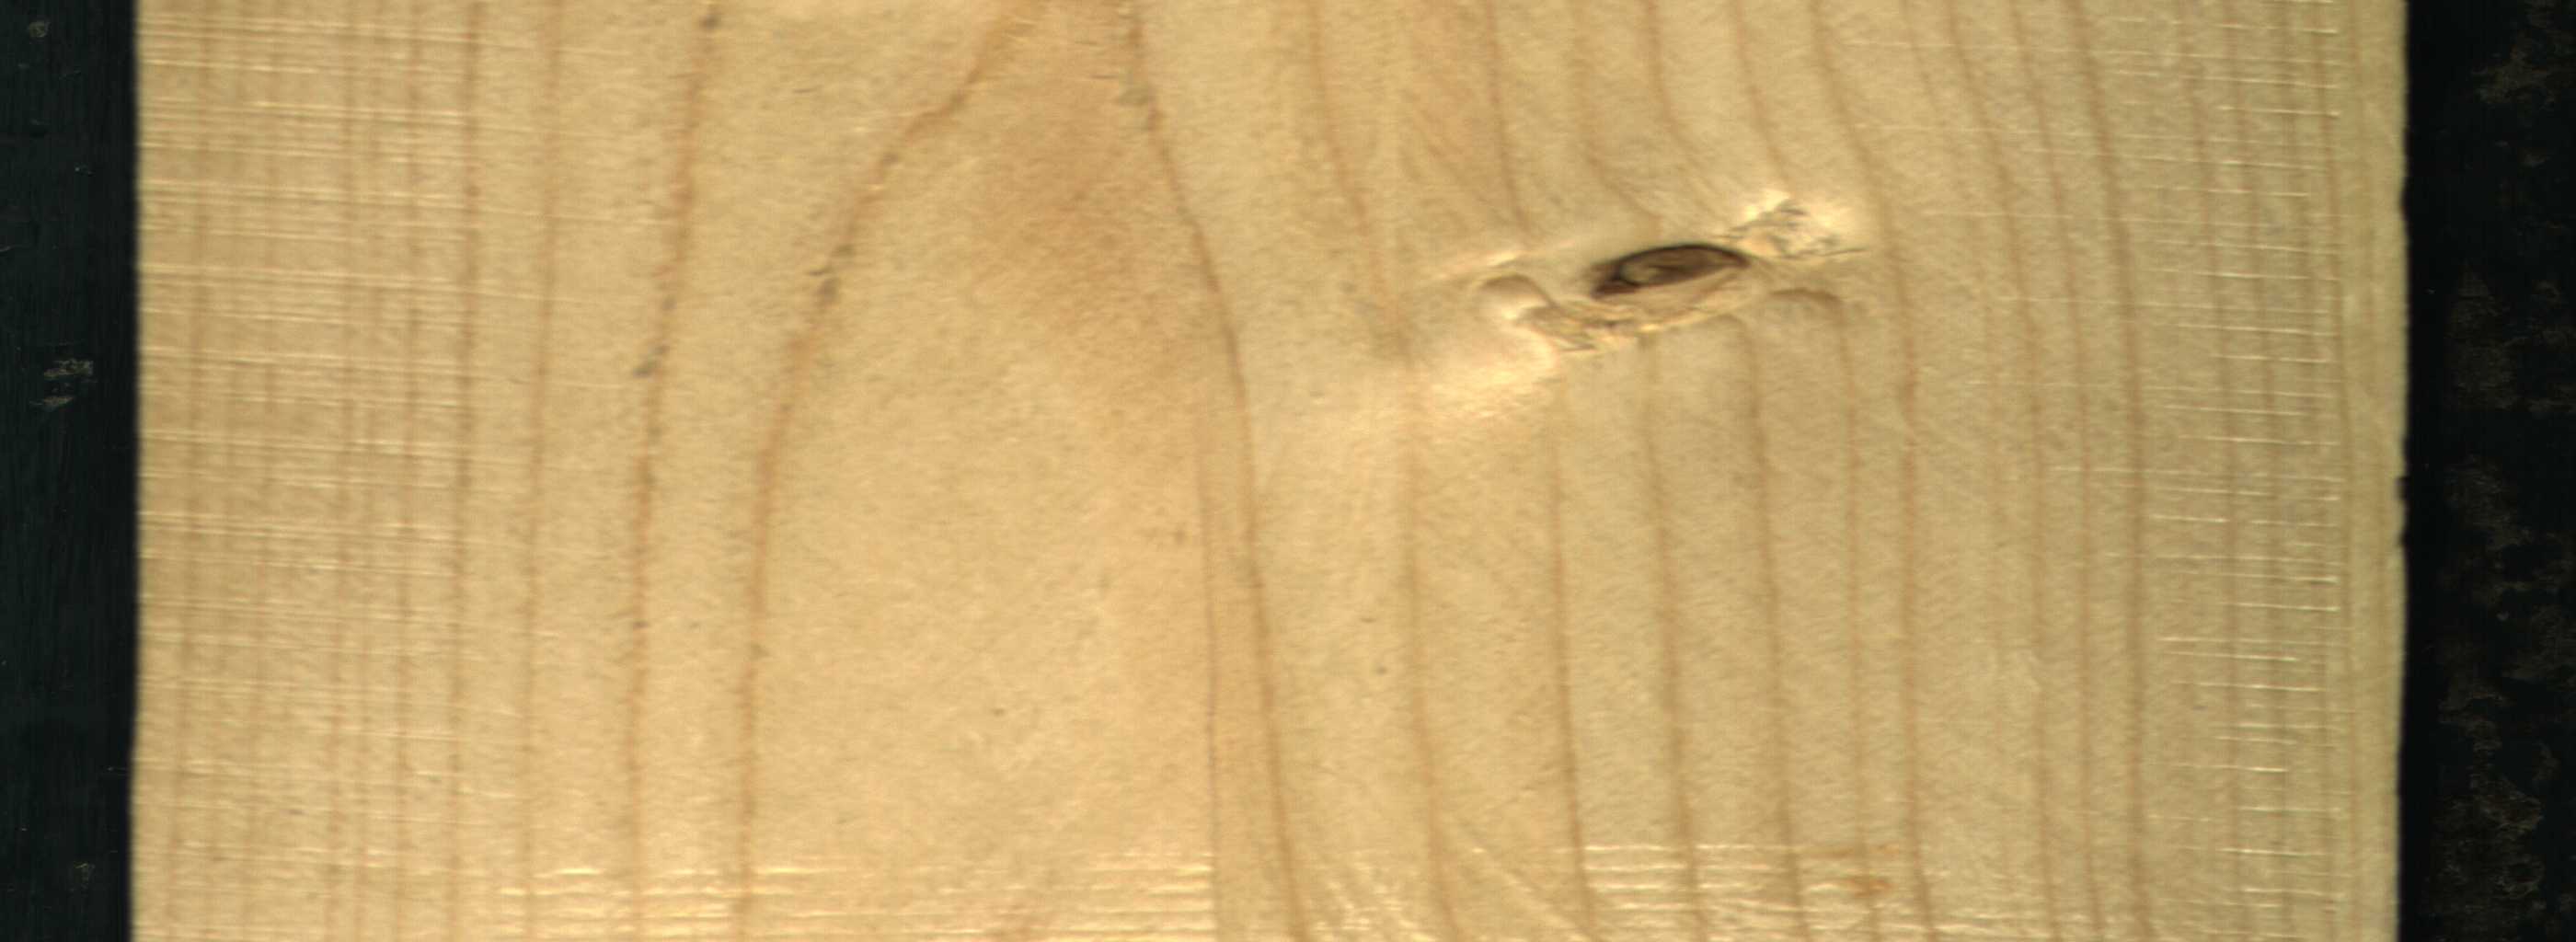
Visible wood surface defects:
Live_Knot